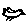
Label: bird